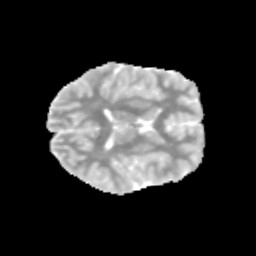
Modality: MD
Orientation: axial
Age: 11
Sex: male
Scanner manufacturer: siemens
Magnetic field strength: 3 T
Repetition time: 3.8 s
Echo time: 0.07 s